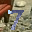
Label: 7